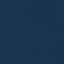
Label: SeaLake